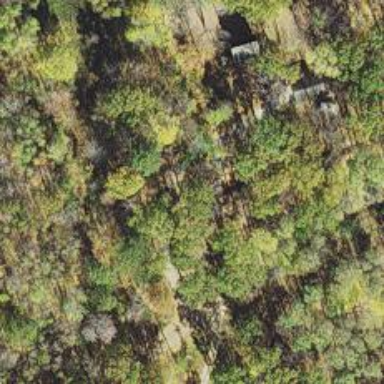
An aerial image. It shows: Abandoned railway with historical significance.